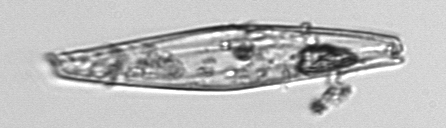
Label: Pleurosigma